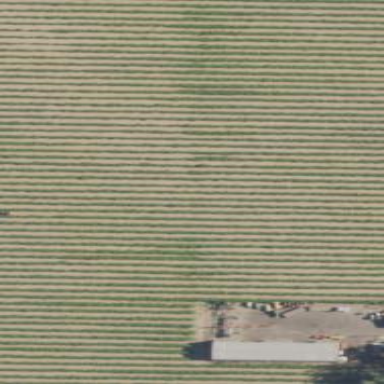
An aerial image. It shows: Vineyard.